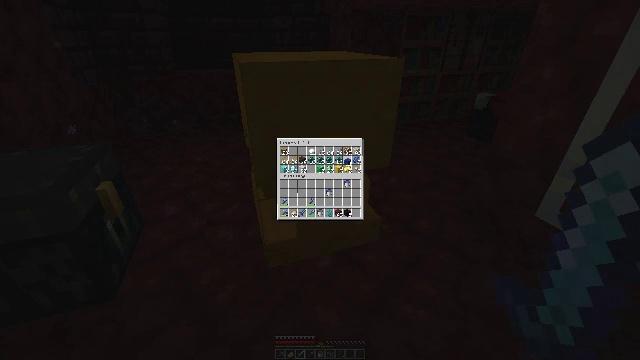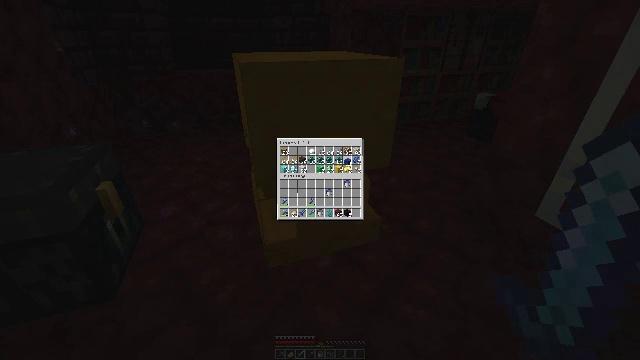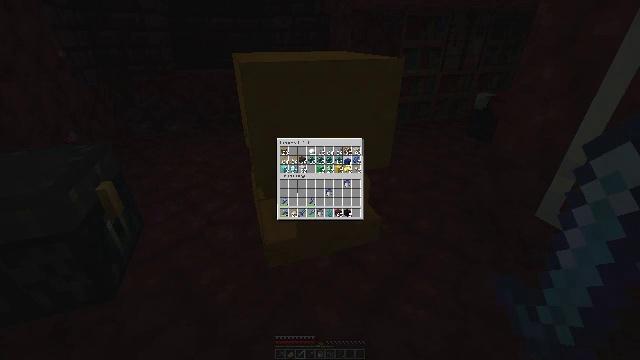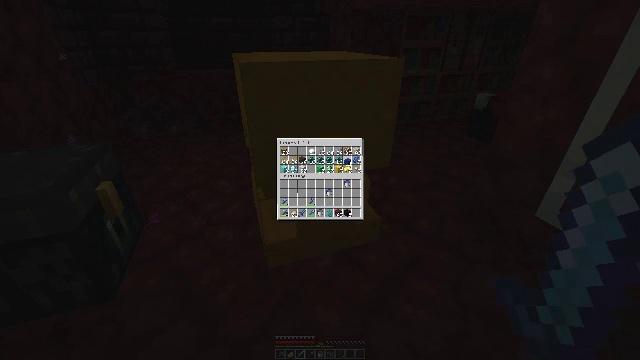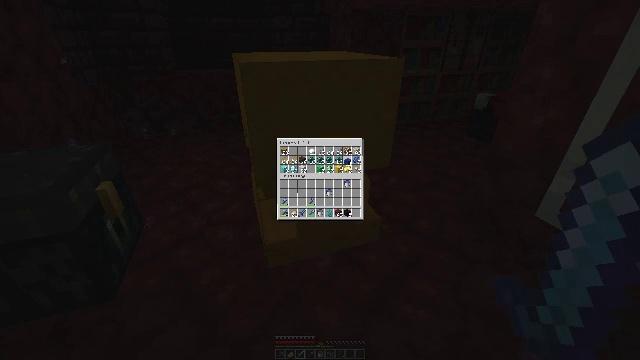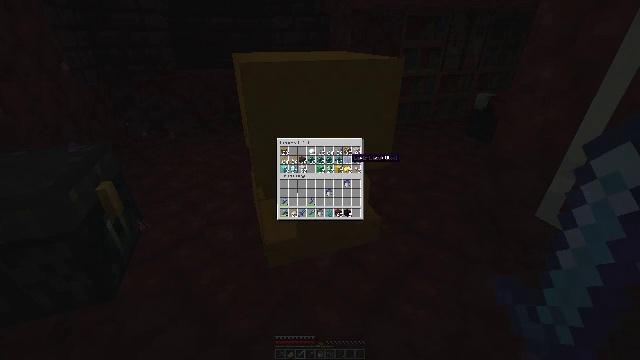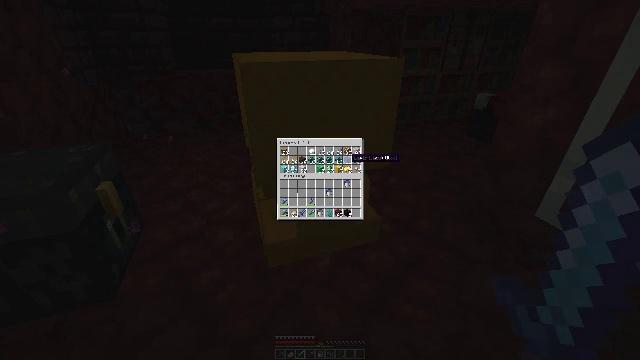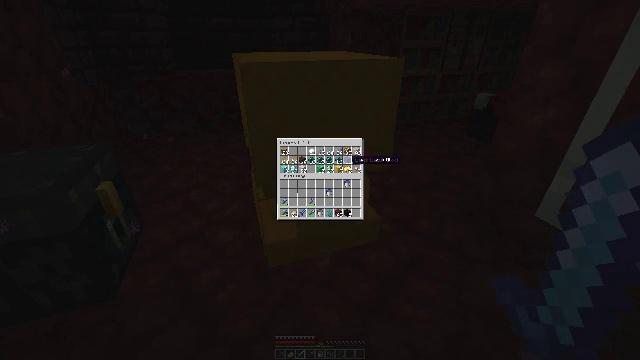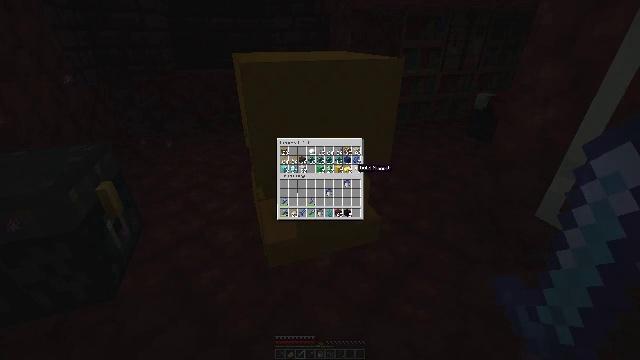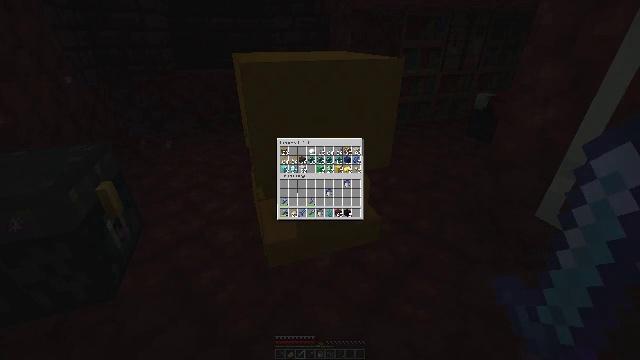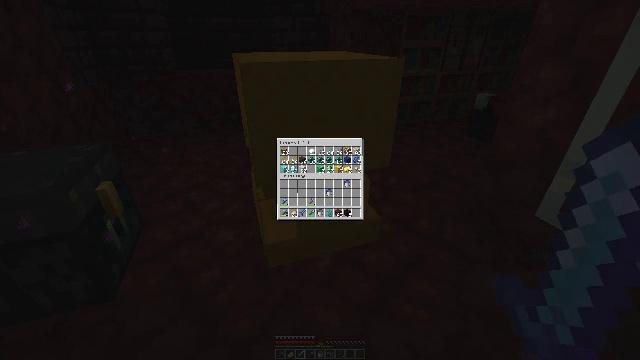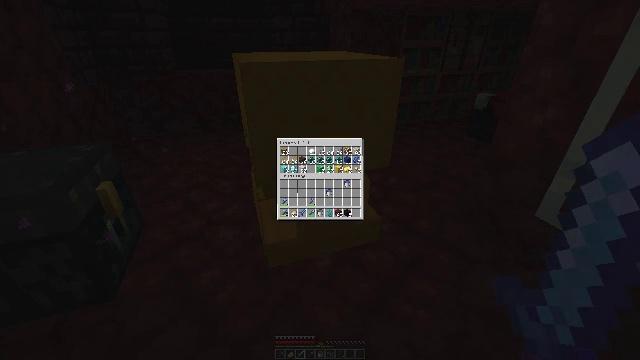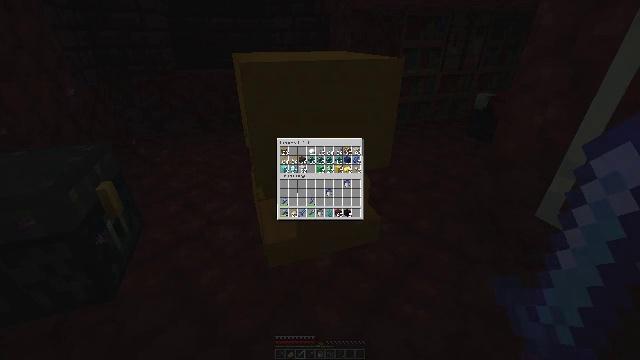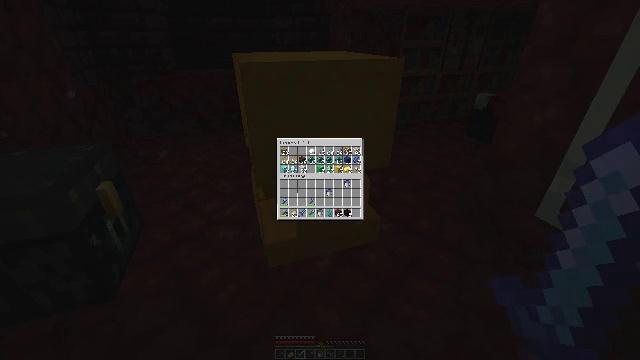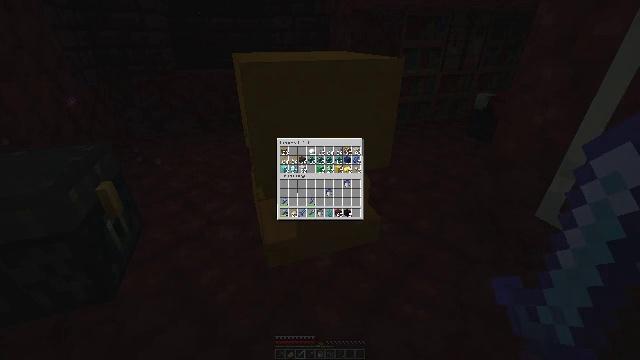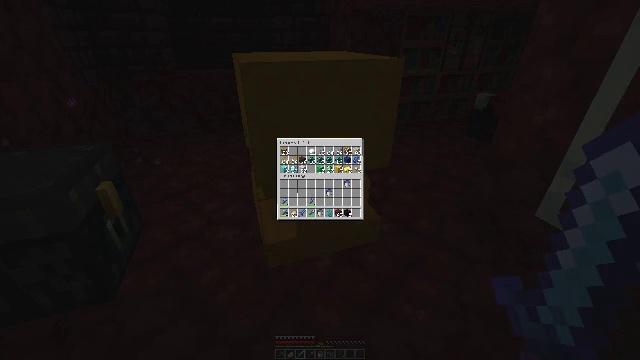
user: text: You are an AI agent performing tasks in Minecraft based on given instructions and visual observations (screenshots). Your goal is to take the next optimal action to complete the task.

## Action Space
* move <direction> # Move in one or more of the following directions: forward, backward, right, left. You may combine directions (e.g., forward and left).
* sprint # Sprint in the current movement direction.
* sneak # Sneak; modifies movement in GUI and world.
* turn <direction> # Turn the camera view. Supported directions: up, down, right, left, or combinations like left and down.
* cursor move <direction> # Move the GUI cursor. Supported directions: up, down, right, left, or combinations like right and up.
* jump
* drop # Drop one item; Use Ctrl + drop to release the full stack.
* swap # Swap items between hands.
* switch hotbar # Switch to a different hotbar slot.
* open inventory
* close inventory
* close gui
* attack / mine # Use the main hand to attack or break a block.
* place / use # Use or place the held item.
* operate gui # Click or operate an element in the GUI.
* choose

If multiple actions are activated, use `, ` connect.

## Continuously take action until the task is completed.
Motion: motion action
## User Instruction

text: Mine the yellow shulker box.
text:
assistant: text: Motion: attack / mine
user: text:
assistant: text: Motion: attack / mine
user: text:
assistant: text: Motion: attack / mine
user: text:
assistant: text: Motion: attack / mine
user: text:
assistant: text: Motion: no_op
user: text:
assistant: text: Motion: no_op
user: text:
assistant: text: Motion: no_op
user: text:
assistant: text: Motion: turn right and down
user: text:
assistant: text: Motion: turn right and down
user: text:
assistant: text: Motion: turn right and down
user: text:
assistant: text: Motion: turn right
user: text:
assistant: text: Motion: no_op
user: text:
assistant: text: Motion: no_op
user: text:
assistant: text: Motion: no_op
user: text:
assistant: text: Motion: no_op
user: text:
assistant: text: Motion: no_op
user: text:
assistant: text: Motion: no_op
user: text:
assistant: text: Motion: no_op
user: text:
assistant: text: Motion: no_op
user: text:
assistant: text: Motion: no_op
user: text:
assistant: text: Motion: no_op
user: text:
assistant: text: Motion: no_op
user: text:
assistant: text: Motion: no_op
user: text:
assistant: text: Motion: no_op
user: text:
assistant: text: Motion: no_op
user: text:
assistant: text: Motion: turn left
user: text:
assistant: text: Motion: turn left and down
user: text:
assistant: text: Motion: turn left and down
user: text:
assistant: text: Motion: no_op
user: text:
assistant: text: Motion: no_op